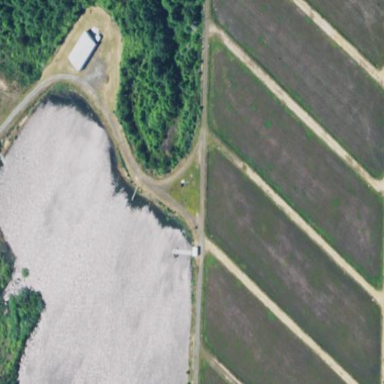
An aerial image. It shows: Farmland with cranberries as the main crop.